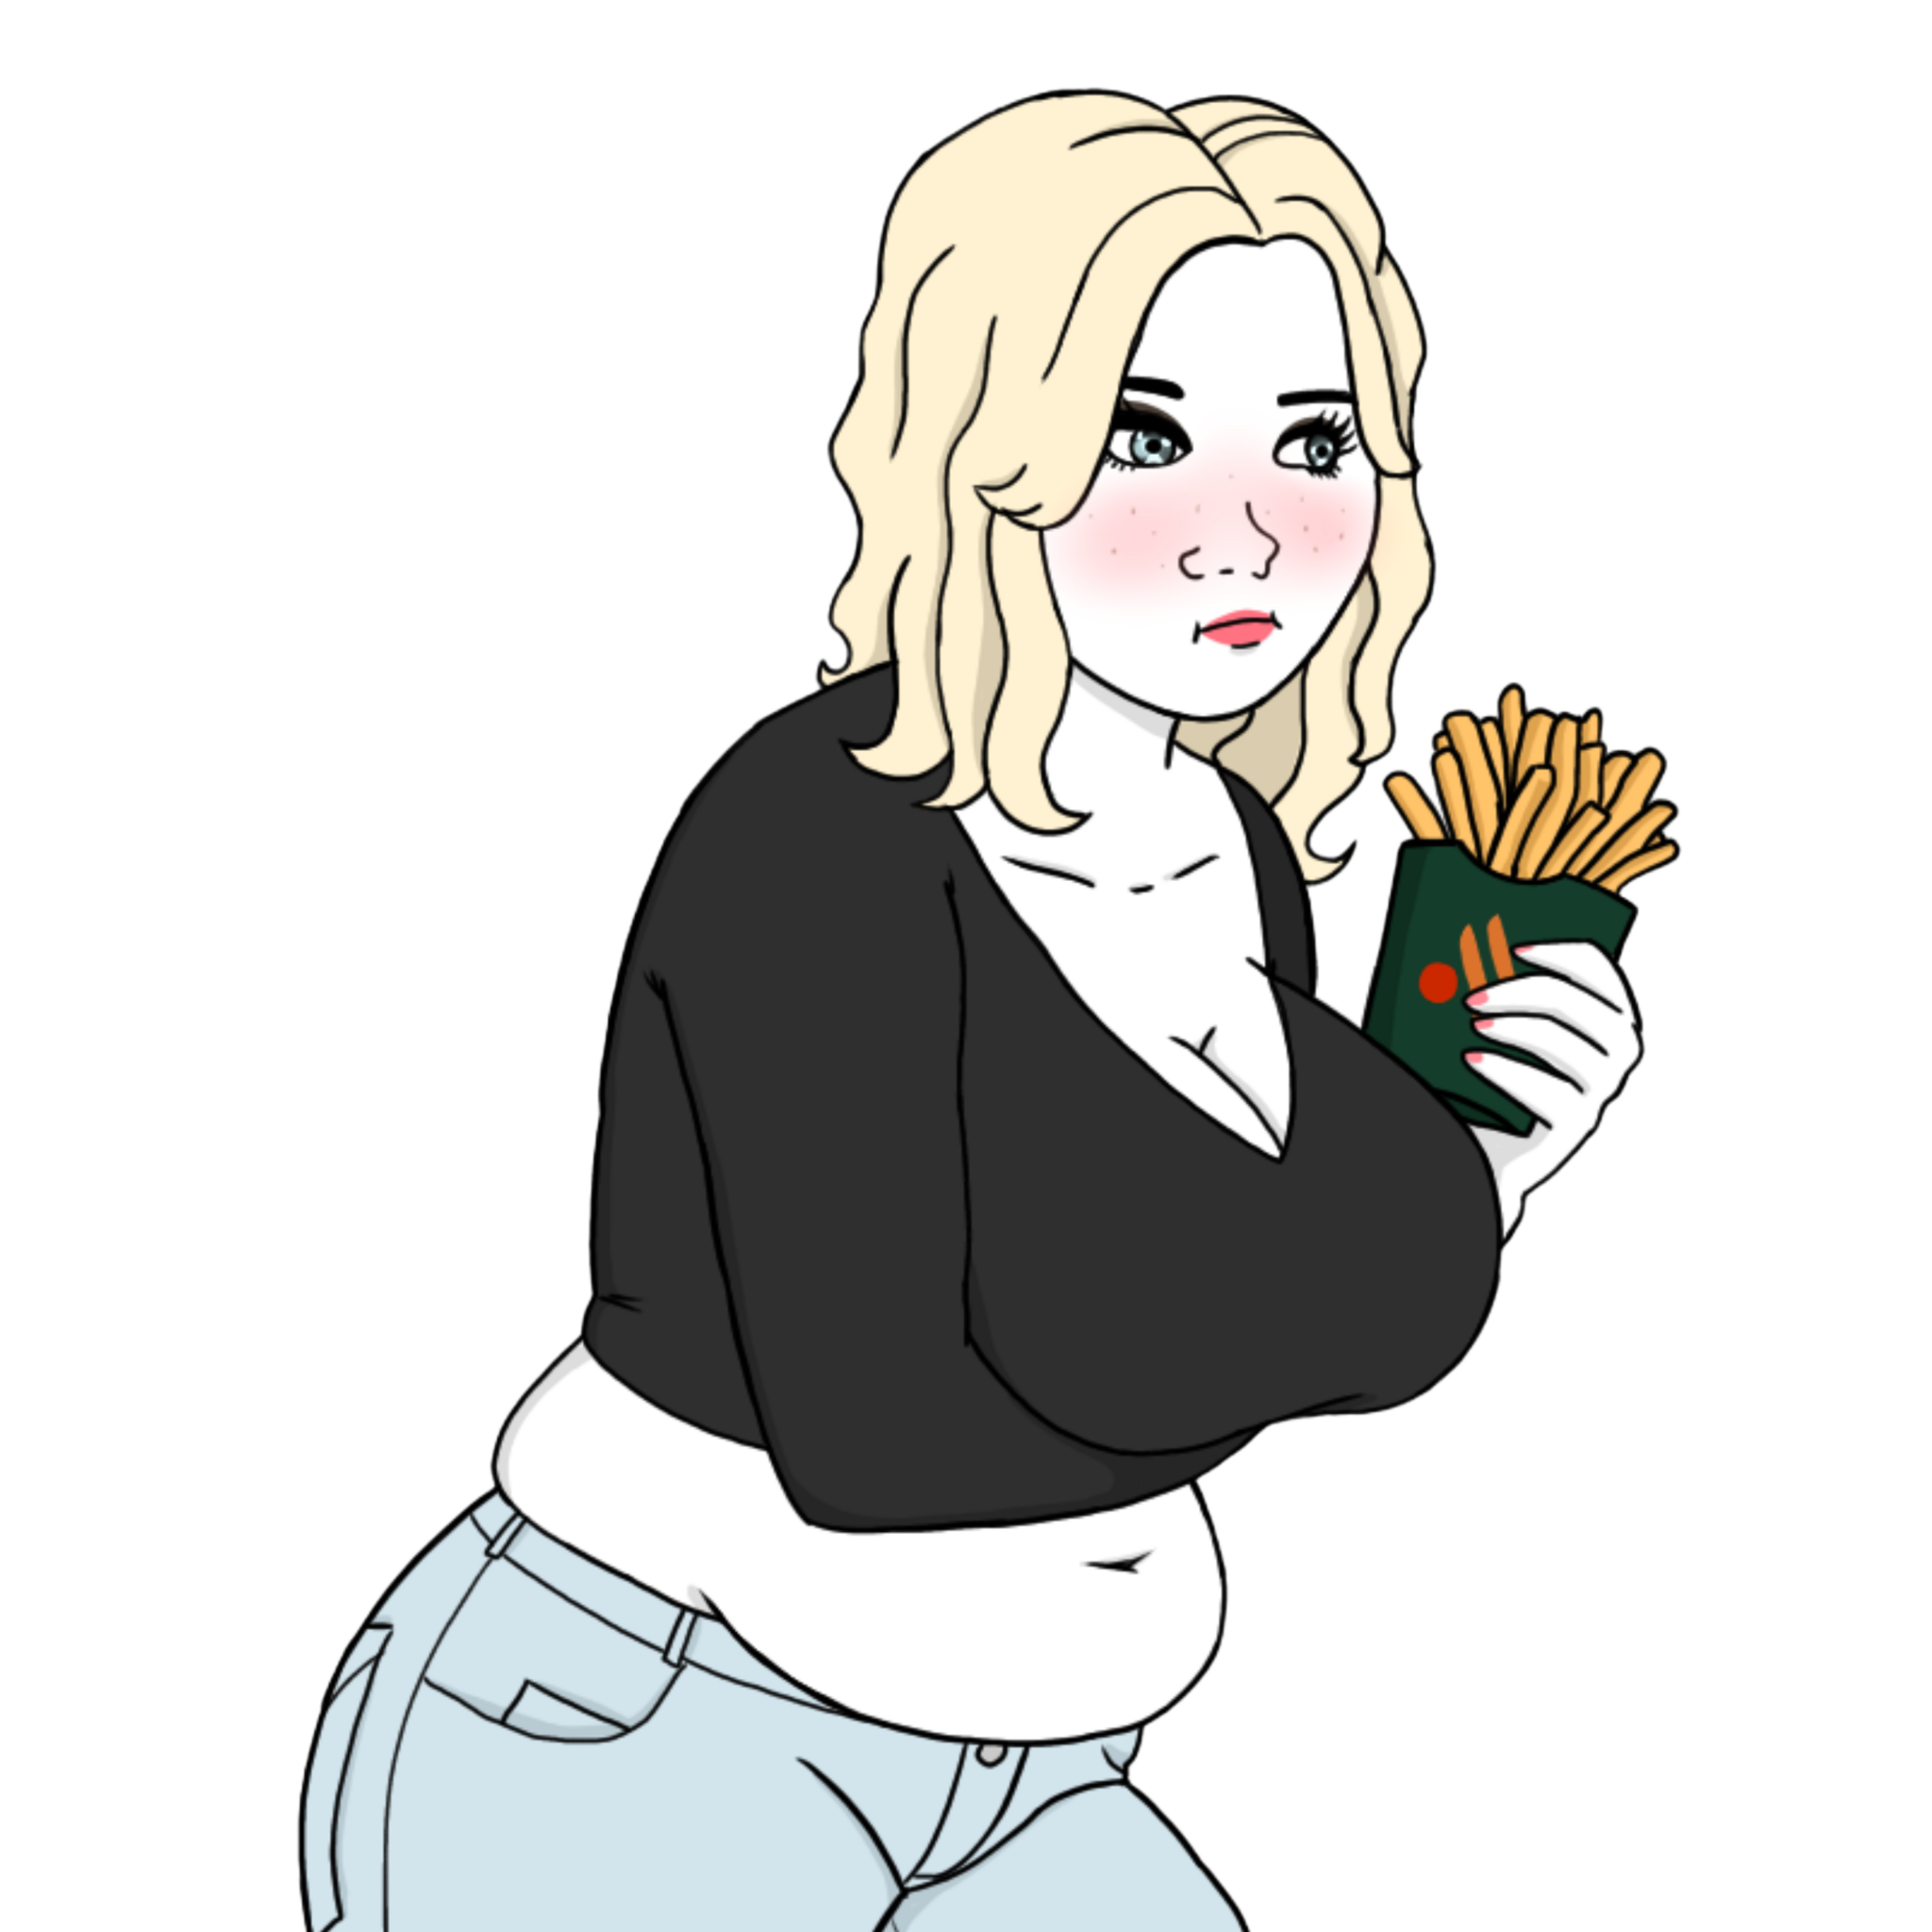
Label: 5_Trad_Wife